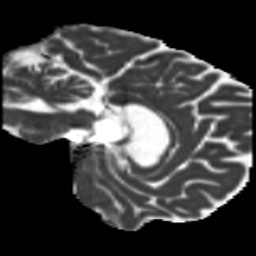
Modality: MD
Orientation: sagittal
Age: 41
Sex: male
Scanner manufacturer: siemens
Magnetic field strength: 3 T
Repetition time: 5.25 s
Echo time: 0.08 s